Question: I want to assign a foreign key to each color in a loop
'''
colorArray=[{color:'red', product_id:5}, {color:'yellow', product_id:5}]
'''
Product Model
'''
class Product(models.Model):
name = models.CharField(max_length=500)
brand = models.CharField(max_length=500)
description = models.CharField(max_length=500)
'''
Color Model
'''
class Color(models.Model):
colorName = models.CharField(max_length=500)
product_id = models.ForeignKey(Product, on_delete=models.CASCADE)
'''
Views
'''
class AddColors(APIView):
def post(self,request):
for i in colorArray:
s=AddColors()
s.colorName=i['color']
s.product_id=i[Product.objects.get(id=i['product_id'])]
s.save()
return Response({'colors Saved'})
'''

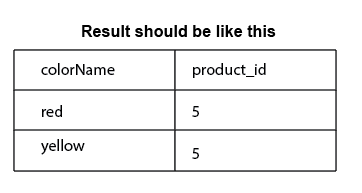
Answer: You are doing it the wrong way in your view:
'''
class AddColors(APIView):
def post(self,request):
for i in colorArray:
s = AddColors() # This is not correct
s = Color() # Your model class is Color not AddColors
s.colorName = i['color']
# This is also incorrect:
s.product_id = i[Product.objects.get(id=i['product_id'])]
# It should be like this:
s.product_id = Product.objects.get(id=i['product_id'])
s.save()
return Response({'colors Saved'})
'''